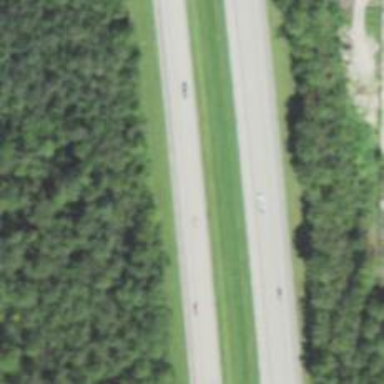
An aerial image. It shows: View of motorway.